Question: In my application I have table view cells with height of table view. When user scrolls it some times stops in between two cells, that is by showing half a cell,cell separator and half of other cell.
Is there any way by which I can scroll the table, after user rotation to a single cell?

What we want is the table view should scroll to a single row automatically after user scroll.
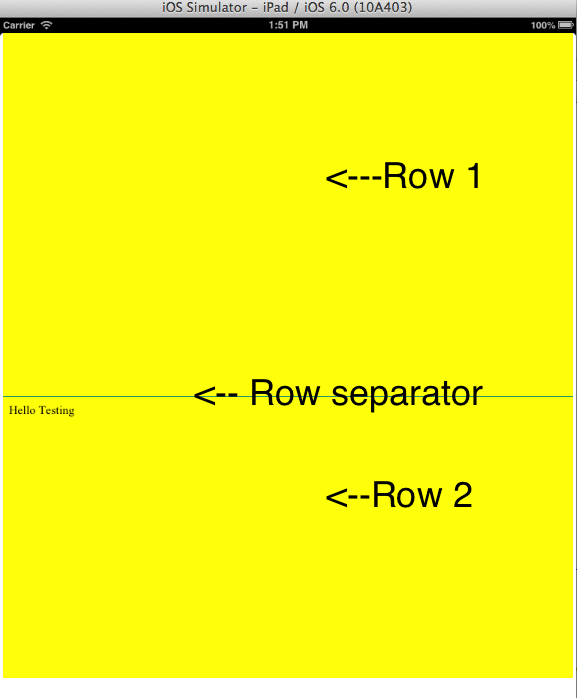
Answer: Use 'scrollToRowAtIndexPath:atScrollPosition:animated:' for scrolling to top cell. And as a 'UITableView' is also 'UIScrollView' so you can do it in UIScrollview's delegate method.
'''
scrollViewDidEndDragging:willDecelerate:
'''